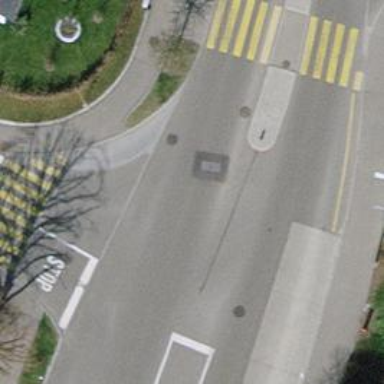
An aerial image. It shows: Secondary road with separate asphalt sidewalks.